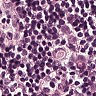
Metastatic tissue present: yes